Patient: sex F, age 63
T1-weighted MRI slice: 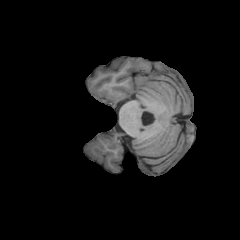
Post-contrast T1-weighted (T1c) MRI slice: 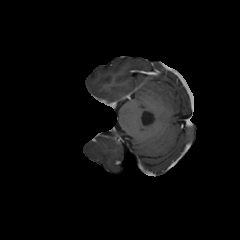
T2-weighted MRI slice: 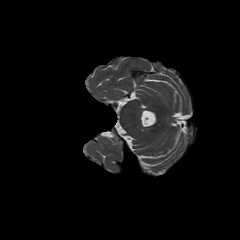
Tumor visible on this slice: no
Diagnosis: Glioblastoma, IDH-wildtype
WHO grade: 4